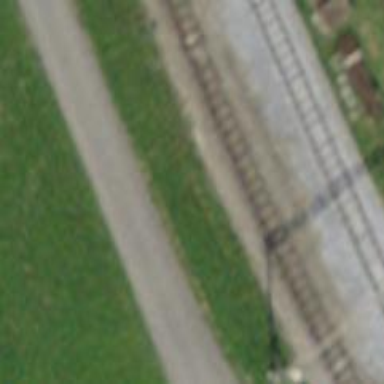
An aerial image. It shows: Narrow gauge railway with electrified contact lines.